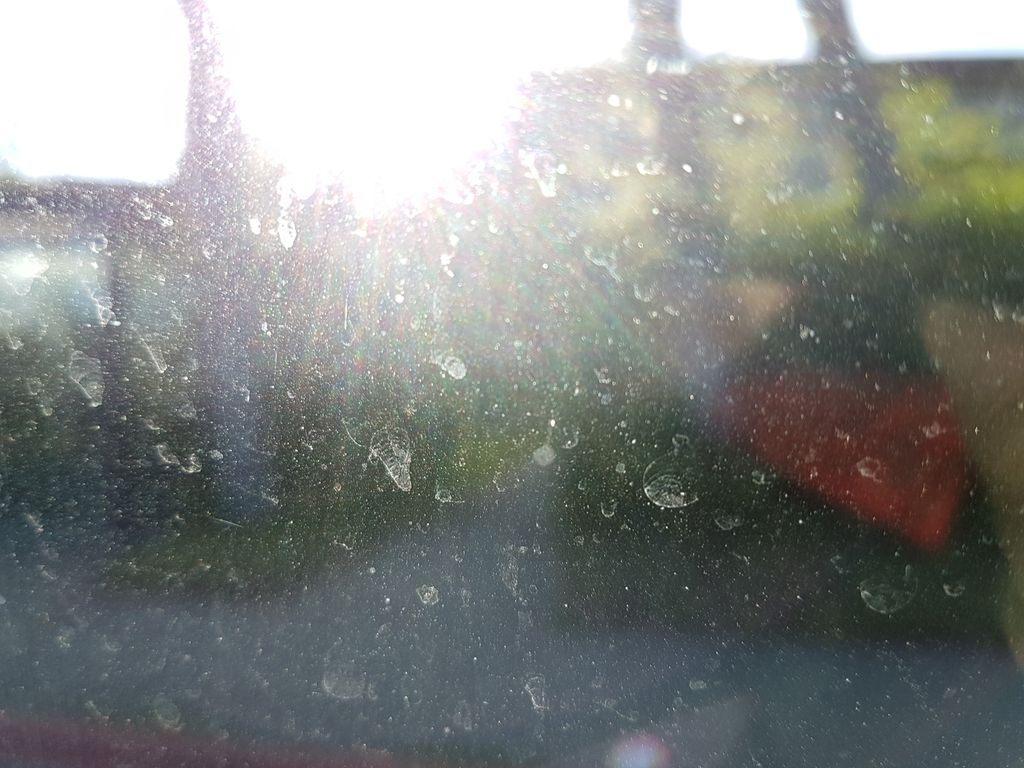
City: victoria